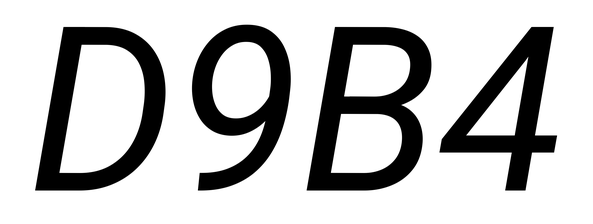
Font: Roboto-Italic_Italic